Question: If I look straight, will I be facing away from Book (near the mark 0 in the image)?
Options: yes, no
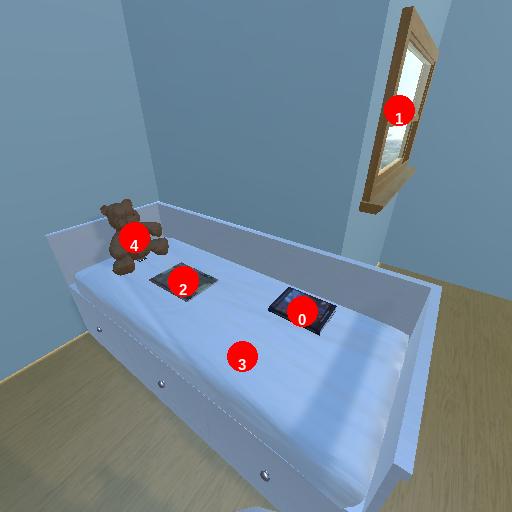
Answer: yes